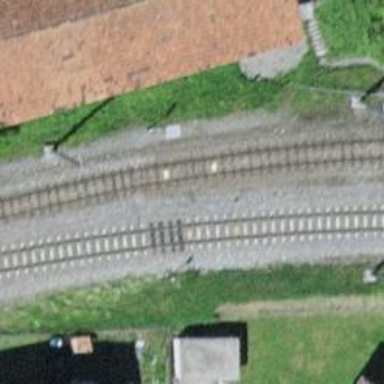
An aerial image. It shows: Railway signal.